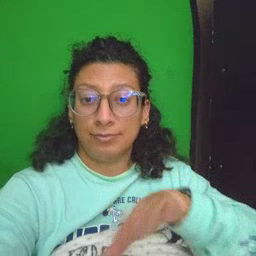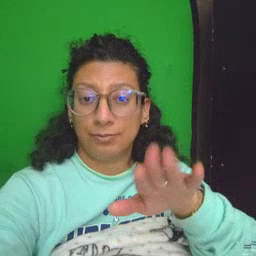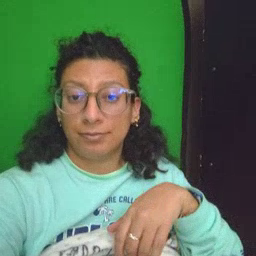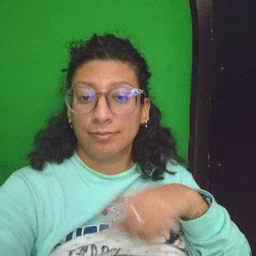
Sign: into